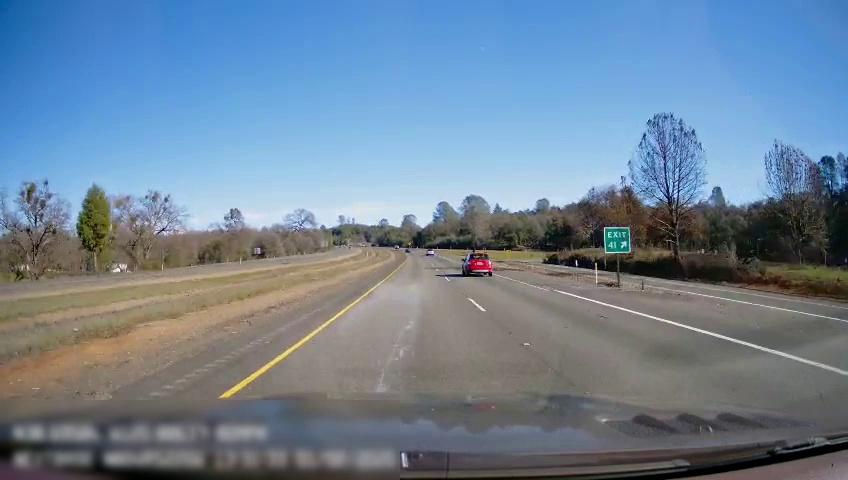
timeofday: Day
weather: Sunny
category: Drivable Space
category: Drivable Space
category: Vehicles | Car
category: Vehicles | SUV
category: Lanes | Current Lane
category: Lanes | Current Lane
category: Lanes | Alternate Lane
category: Lanes | Alternate Lane
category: Lanes | Alternate Lane
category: Traffic | Signs